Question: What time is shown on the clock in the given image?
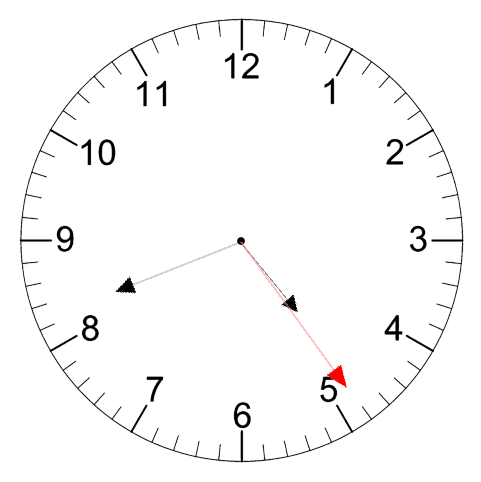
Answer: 04:41:24